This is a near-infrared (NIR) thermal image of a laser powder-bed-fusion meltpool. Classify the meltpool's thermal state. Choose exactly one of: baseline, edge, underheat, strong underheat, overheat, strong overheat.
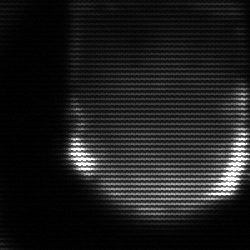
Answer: edge